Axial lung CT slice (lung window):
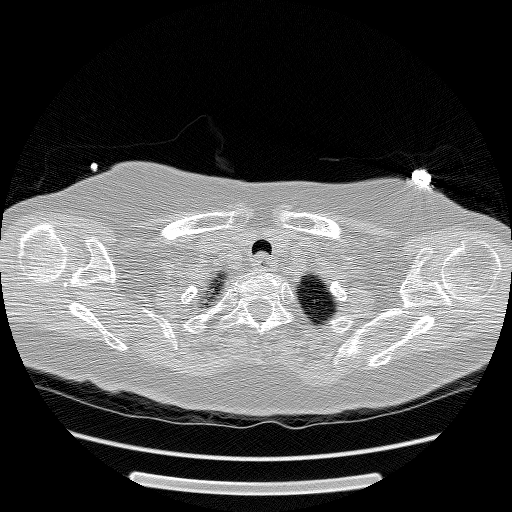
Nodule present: no